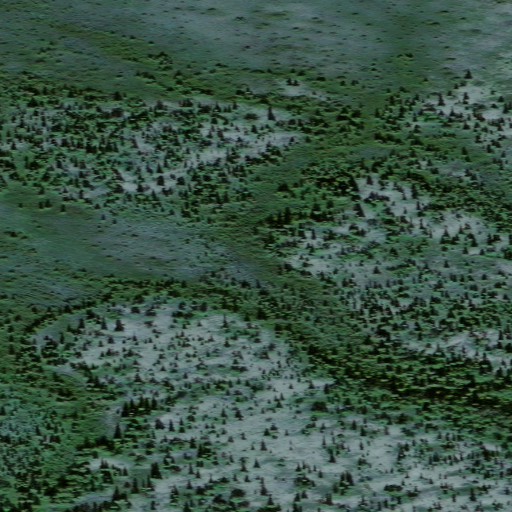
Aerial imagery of valley in Alaska named Ambler Lowland containing only unknown